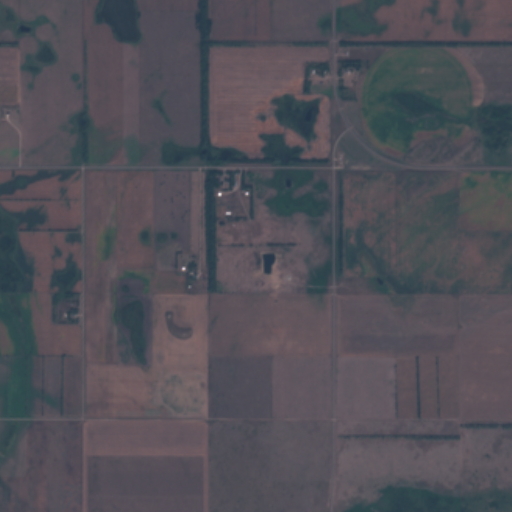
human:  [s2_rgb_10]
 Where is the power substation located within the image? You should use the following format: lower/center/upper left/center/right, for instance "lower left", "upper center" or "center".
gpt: The power substation is located in the upper right of the image.
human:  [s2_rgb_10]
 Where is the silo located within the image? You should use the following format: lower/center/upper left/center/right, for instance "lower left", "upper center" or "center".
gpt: The silo is located in the upper center of the image.
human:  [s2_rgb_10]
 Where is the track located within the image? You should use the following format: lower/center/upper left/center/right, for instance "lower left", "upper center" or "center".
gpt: There is no track in the image.